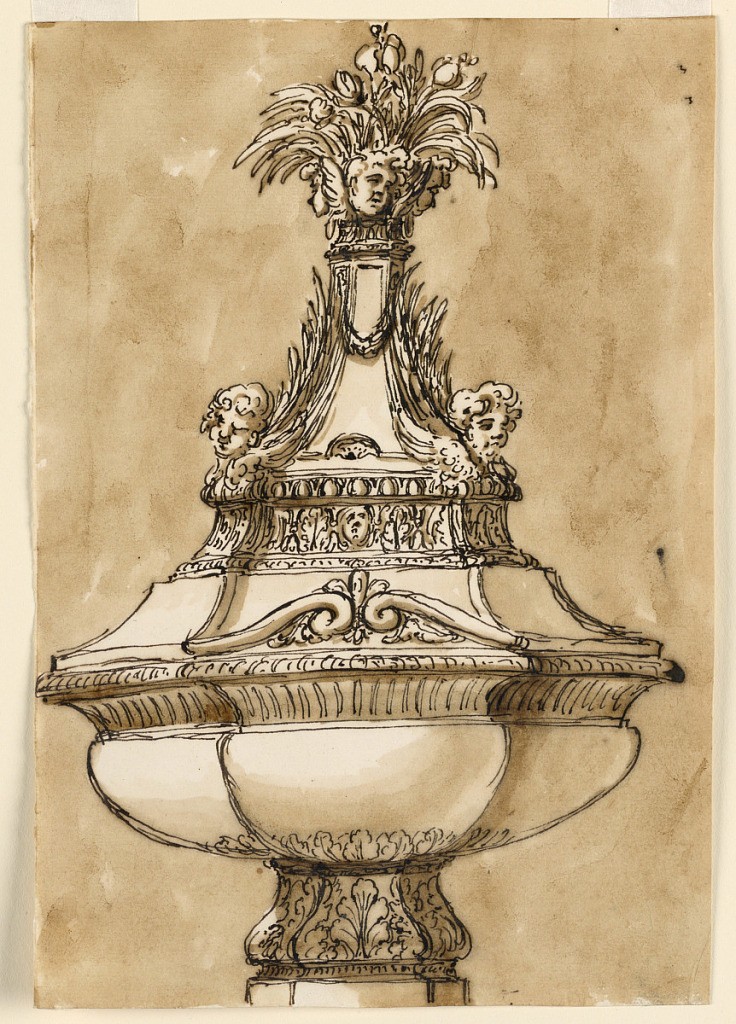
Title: Design for a Baptismal Font
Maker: Giuseppe Barberi, Italian, 1746–1809
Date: ca. 1775
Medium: Pen and brown ink, brush and brown wash on lined off-white laid paper
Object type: Drawing
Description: The shaft is similar to -1411, the bowl to -1406. The lid has below a base with two zones, the lower one being undecorated, except with a broken pediment at the front. Upon the base stands a pyramid-like, curved pedestal with, ton top, a bunch of lilies and cherubim. Below the oblique sides are cherubim and palm branches. Usual background.